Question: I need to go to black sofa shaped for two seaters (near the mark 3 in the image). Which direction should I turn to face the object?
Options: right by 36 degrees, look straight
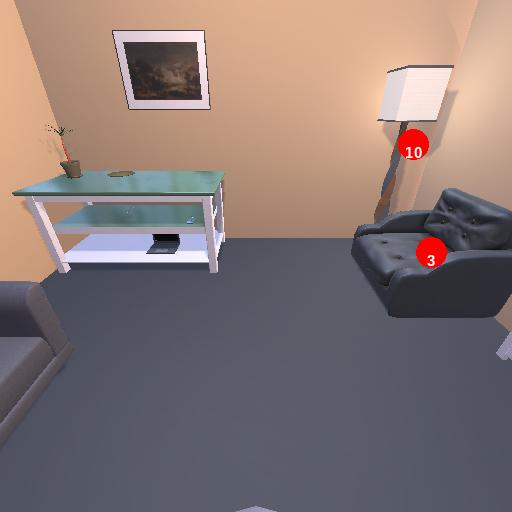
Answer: right by 36 degrees